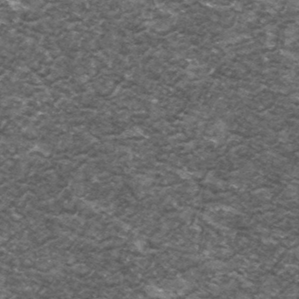
Label: frost